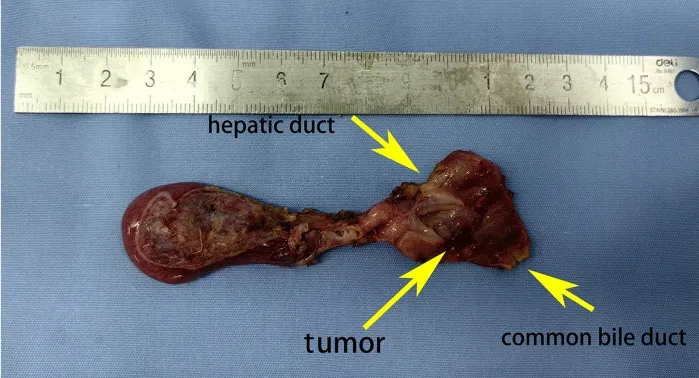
Surgical specimen: tumor located in the middle segment of the common bile duct, presenting a grape-like appearance.
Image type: medical_photograph (other_medical_photograph)